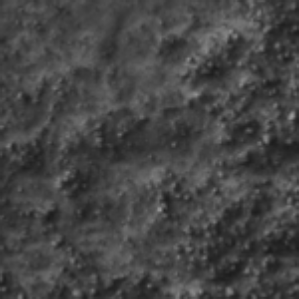
Label: frost